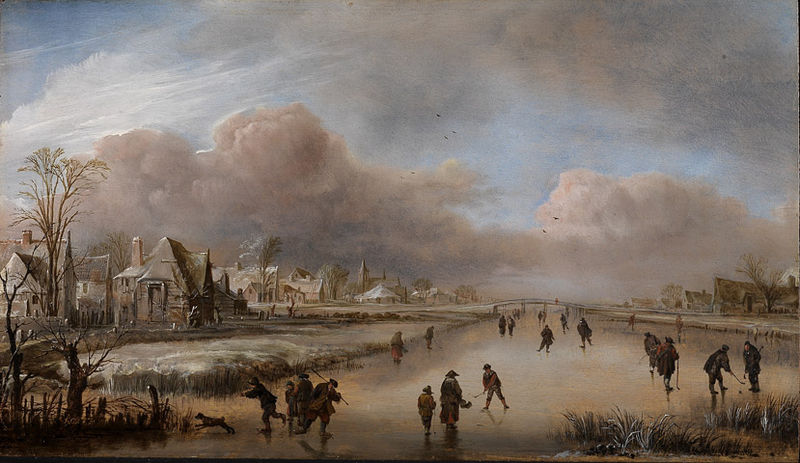
Titel: Schlittschuhläufer auf einem Kanal
Künstler: Aert van der Neer
Standort: Karlsruhe
Institution: Staatliche Kunsthalle Karlsruhe
Schlagwörter: baum, blau, gemälde, himmel, mann, wolken, bäume, fluss, landschaft, menschen, see, stadt, ufer, hut, hüte, licht, männer, weiss, eis, gras, haus, hund, schnee, wolke, leute, alt, barock, bild, holland, niederlande, gräser, horizont, häuser, kalt, schilf, vögel, brücke, büsche, gebüsch, kanal, kirche, sonne, land, kind, rosa, bauern, genre, kamin, kinder, schornstein, stock, bewölkt, ort, stab, dorf, farbe, kahl, hütten, winter, romantik, querformat, spitz, spielen, sport, vergnügen, woken, stimmung, spiel, wolkig, stöcke, bürger, lauf, mäntel, romantisch, winterlandschaft, frost, schlittschuhlaufen, klat, stecken, brueghel, gefroren, vereist, zugefroren, holzhäuser, eisig, eisfläche, schlittschuh, schlittschuhe, eislauf, eislaufen, eisläufer, schlittschuhläufer, wintersport, woklen, belgien, hockey, schlittschuhlauf, eishockey, gefrohren, kleine eiszeit, en, flame, zirus, winterstimmung, zugefrohren, gwinter, stadzt, hokkey, ziruswolken, eisstockschießen, zugeeist